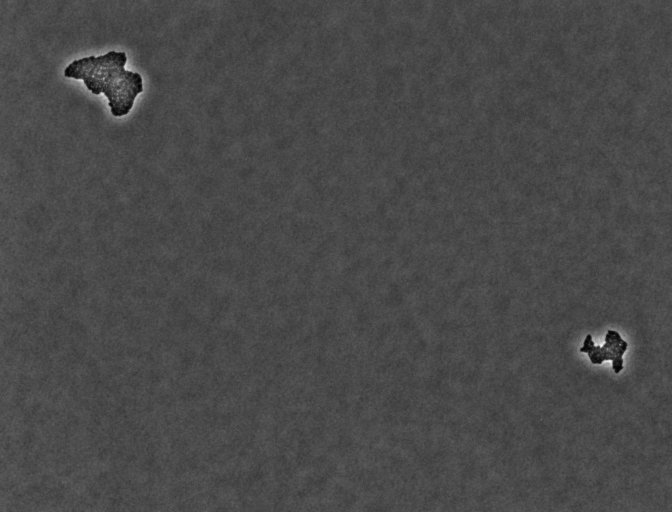
Phase contrast microscopy, 20x objective, 3 h incubation